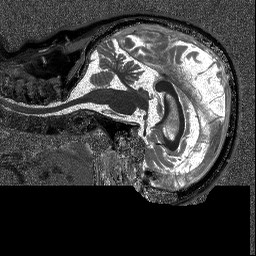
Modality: T1map
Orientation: sagittal
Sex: male